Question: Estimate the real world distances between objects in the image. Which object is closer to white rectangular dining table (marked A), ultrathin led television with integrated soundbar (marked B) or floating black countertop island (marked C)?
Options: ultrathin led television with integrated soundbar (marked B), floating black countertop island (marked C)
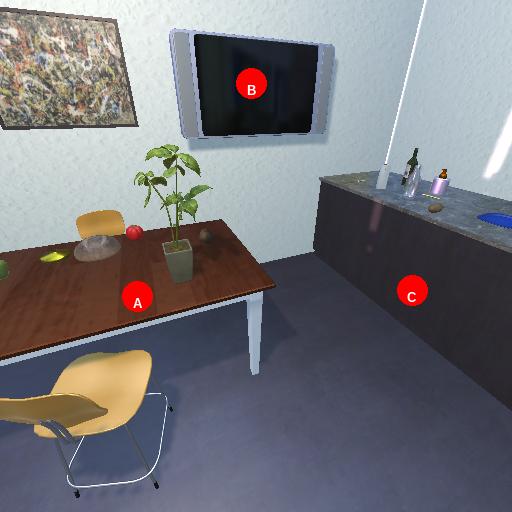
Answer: ultrathin led television with integrated soundbar (marked B)